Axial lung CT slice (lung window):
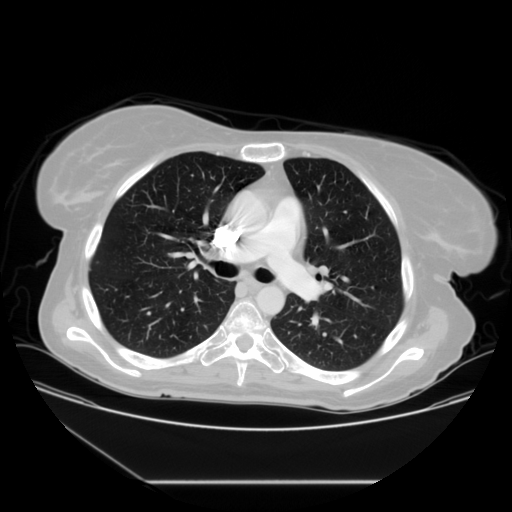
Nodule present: no